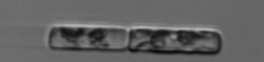
Label: Guinardia_delicatula